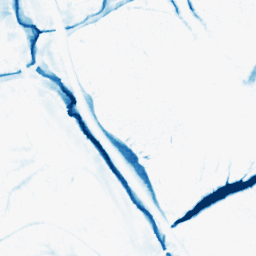
Category: morphological
Decomposition family: morphological_ellipse
Decomposition parameters: operation: closing
width: 20
height: 20
Upsampling method: sinc_blackman
Upsampling parameters: scale: 2
kernel_size: 4
Upsampling scale: 2